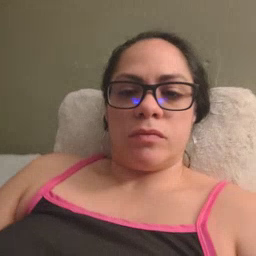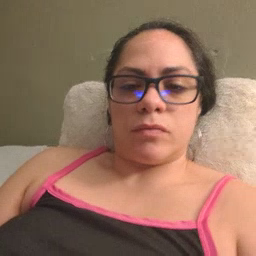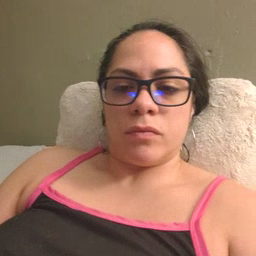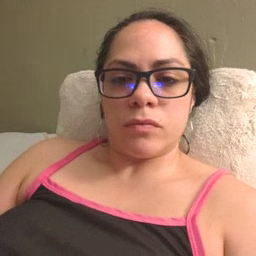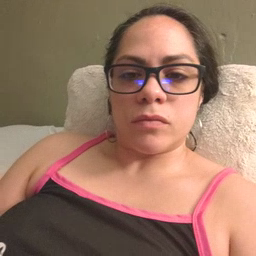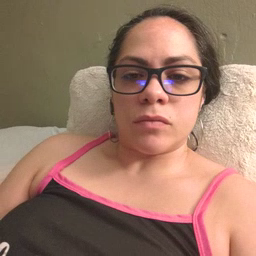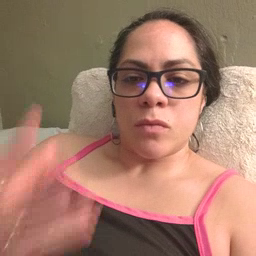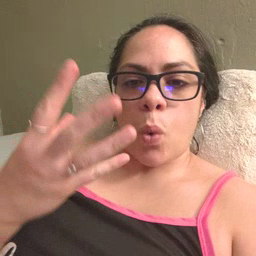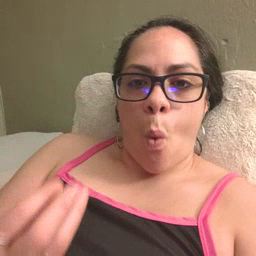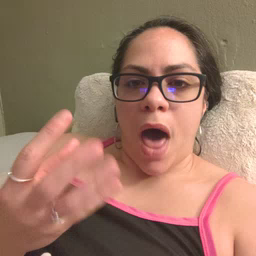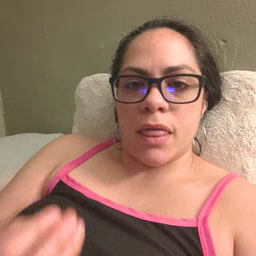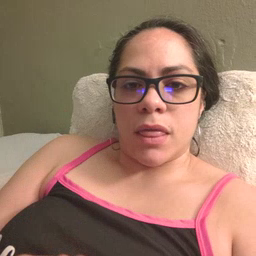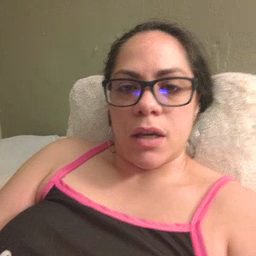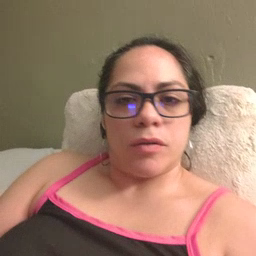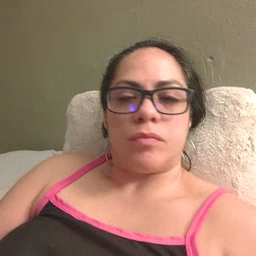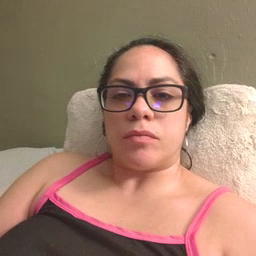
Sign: wet